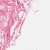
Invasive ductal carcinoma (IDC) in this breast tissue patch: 0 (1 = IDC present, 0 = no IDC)